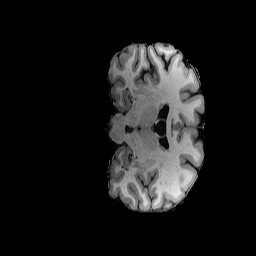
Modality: T1w
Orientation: coronal
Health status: healthy